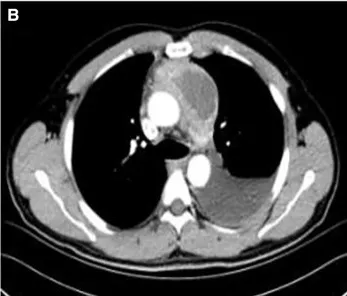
Contrast-enhanced CT scan demonstrated a 7.4 x 4.9 cm2 heterogeneous mass in the anterior mediastinum, where a large area cystic liquid existed, and multiple enlarged lymph nodes in the mediastinum.
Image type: radiology (ct)